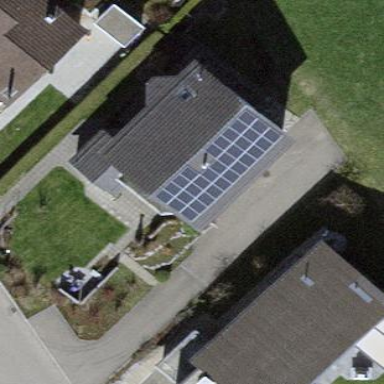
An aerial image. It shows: Solar photovoltaic panel generator producing electricity as small installation.